Field crop: maize
Growth stage: 1
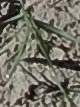
Species: sorghum